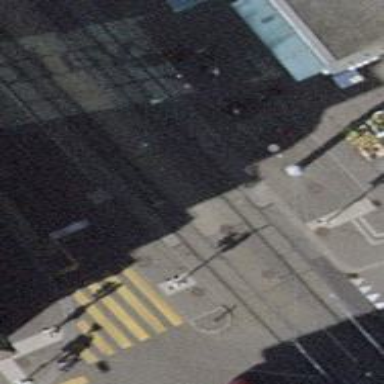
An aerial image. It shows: Tram stop with stop position for public transport.